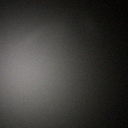
Screen state: off